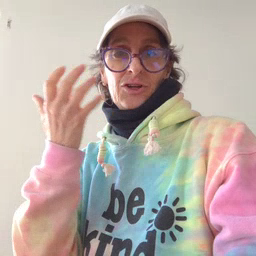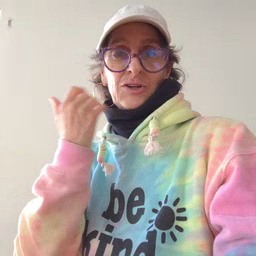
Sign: tiger